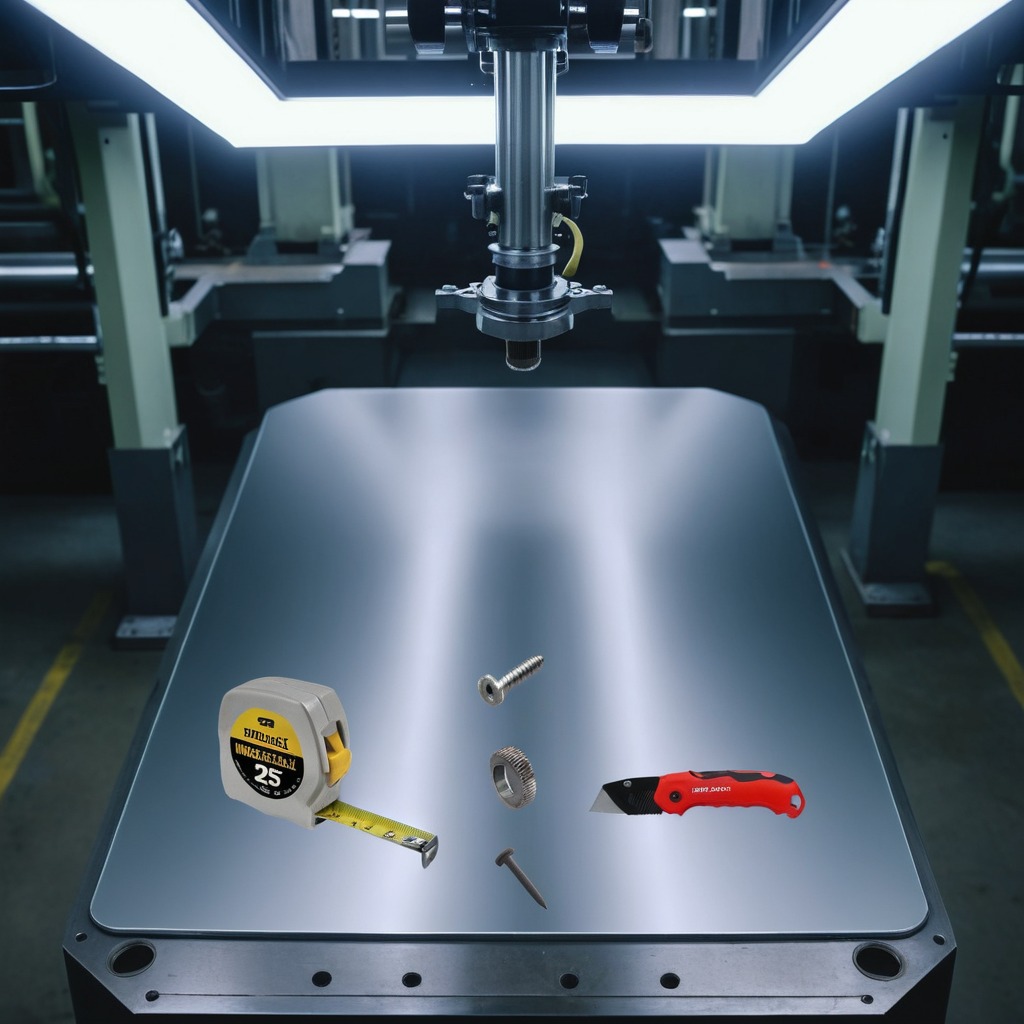
A steel gear with teeth, a utility knife, a measuring tape, a metal machine screw, and an iron nail are lying on the metal table in a machine shop under fluorescent lights.